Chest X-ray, PA view. Patient: 37 years old, sex M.
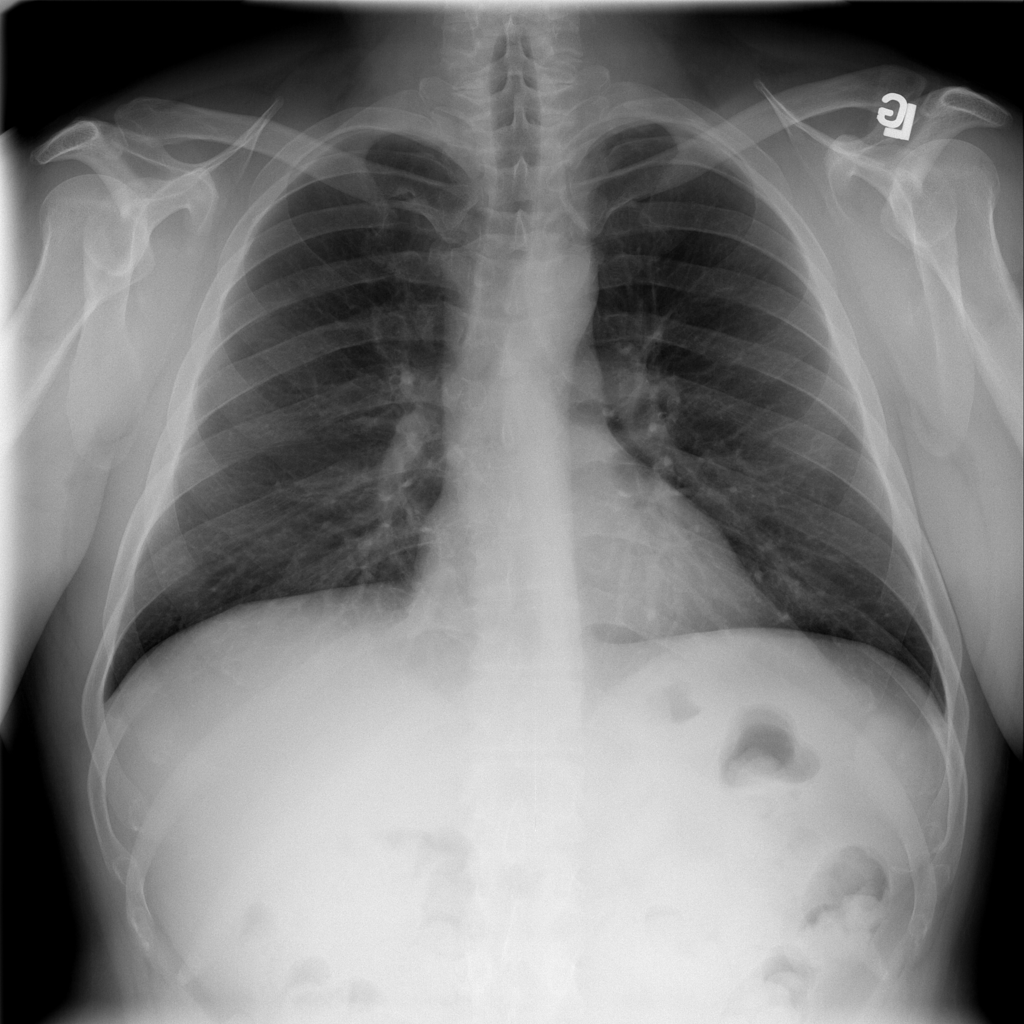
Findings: No Finding